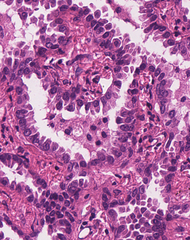
Tumor epithelial tissue: yes
Tumor-associated stroma tissue: yes
Normal tissue: no